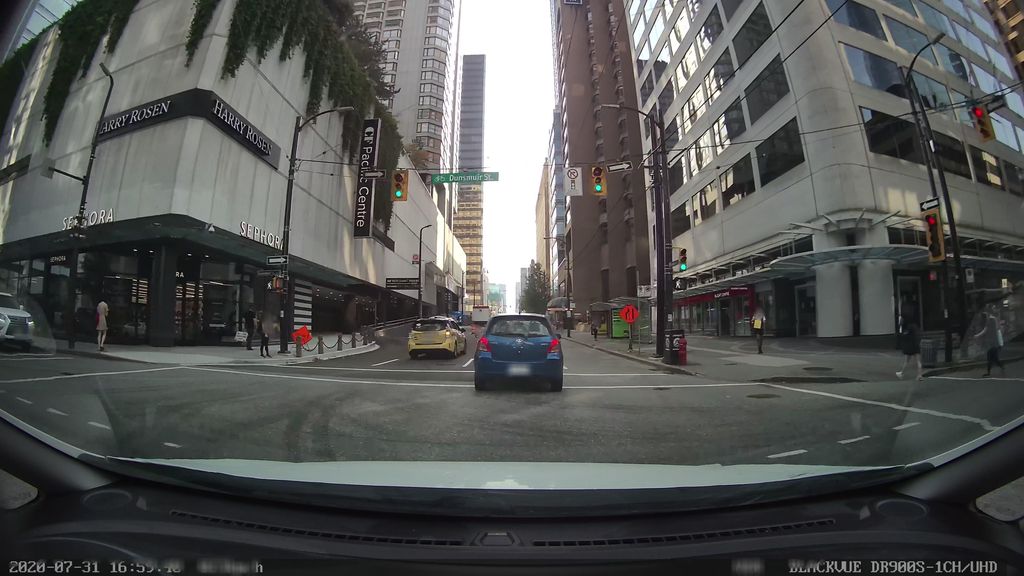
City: vancouver